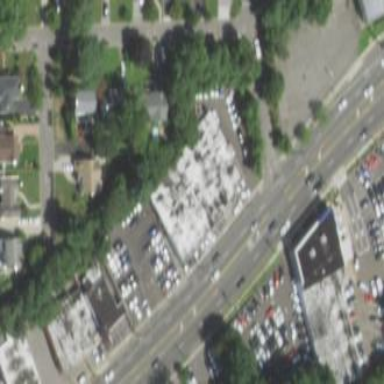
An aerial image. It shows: Building housing car shop.